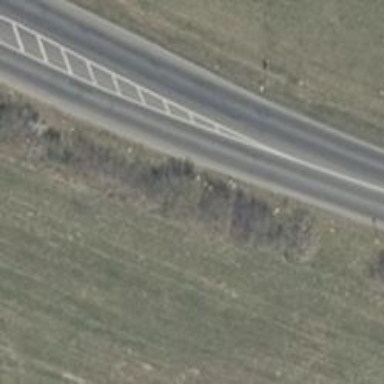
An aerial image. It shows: Secondary motorroad with asphalt surface.